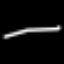
Label: line